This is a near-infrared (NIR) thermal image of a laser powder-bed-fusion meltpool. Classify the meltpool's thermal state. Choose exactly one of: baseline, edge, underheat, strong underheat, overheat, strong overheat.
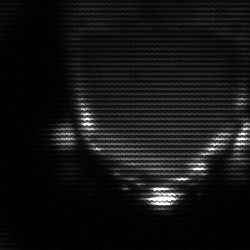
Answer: edge